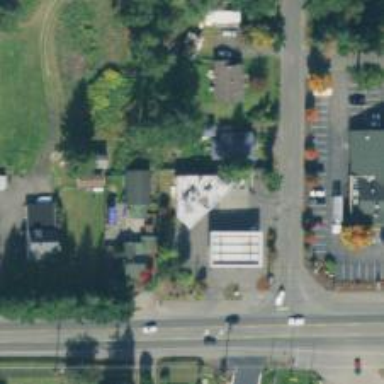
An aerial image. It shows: Convenience shop.